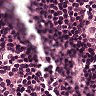
Metastatic tissue present: no